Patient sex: M
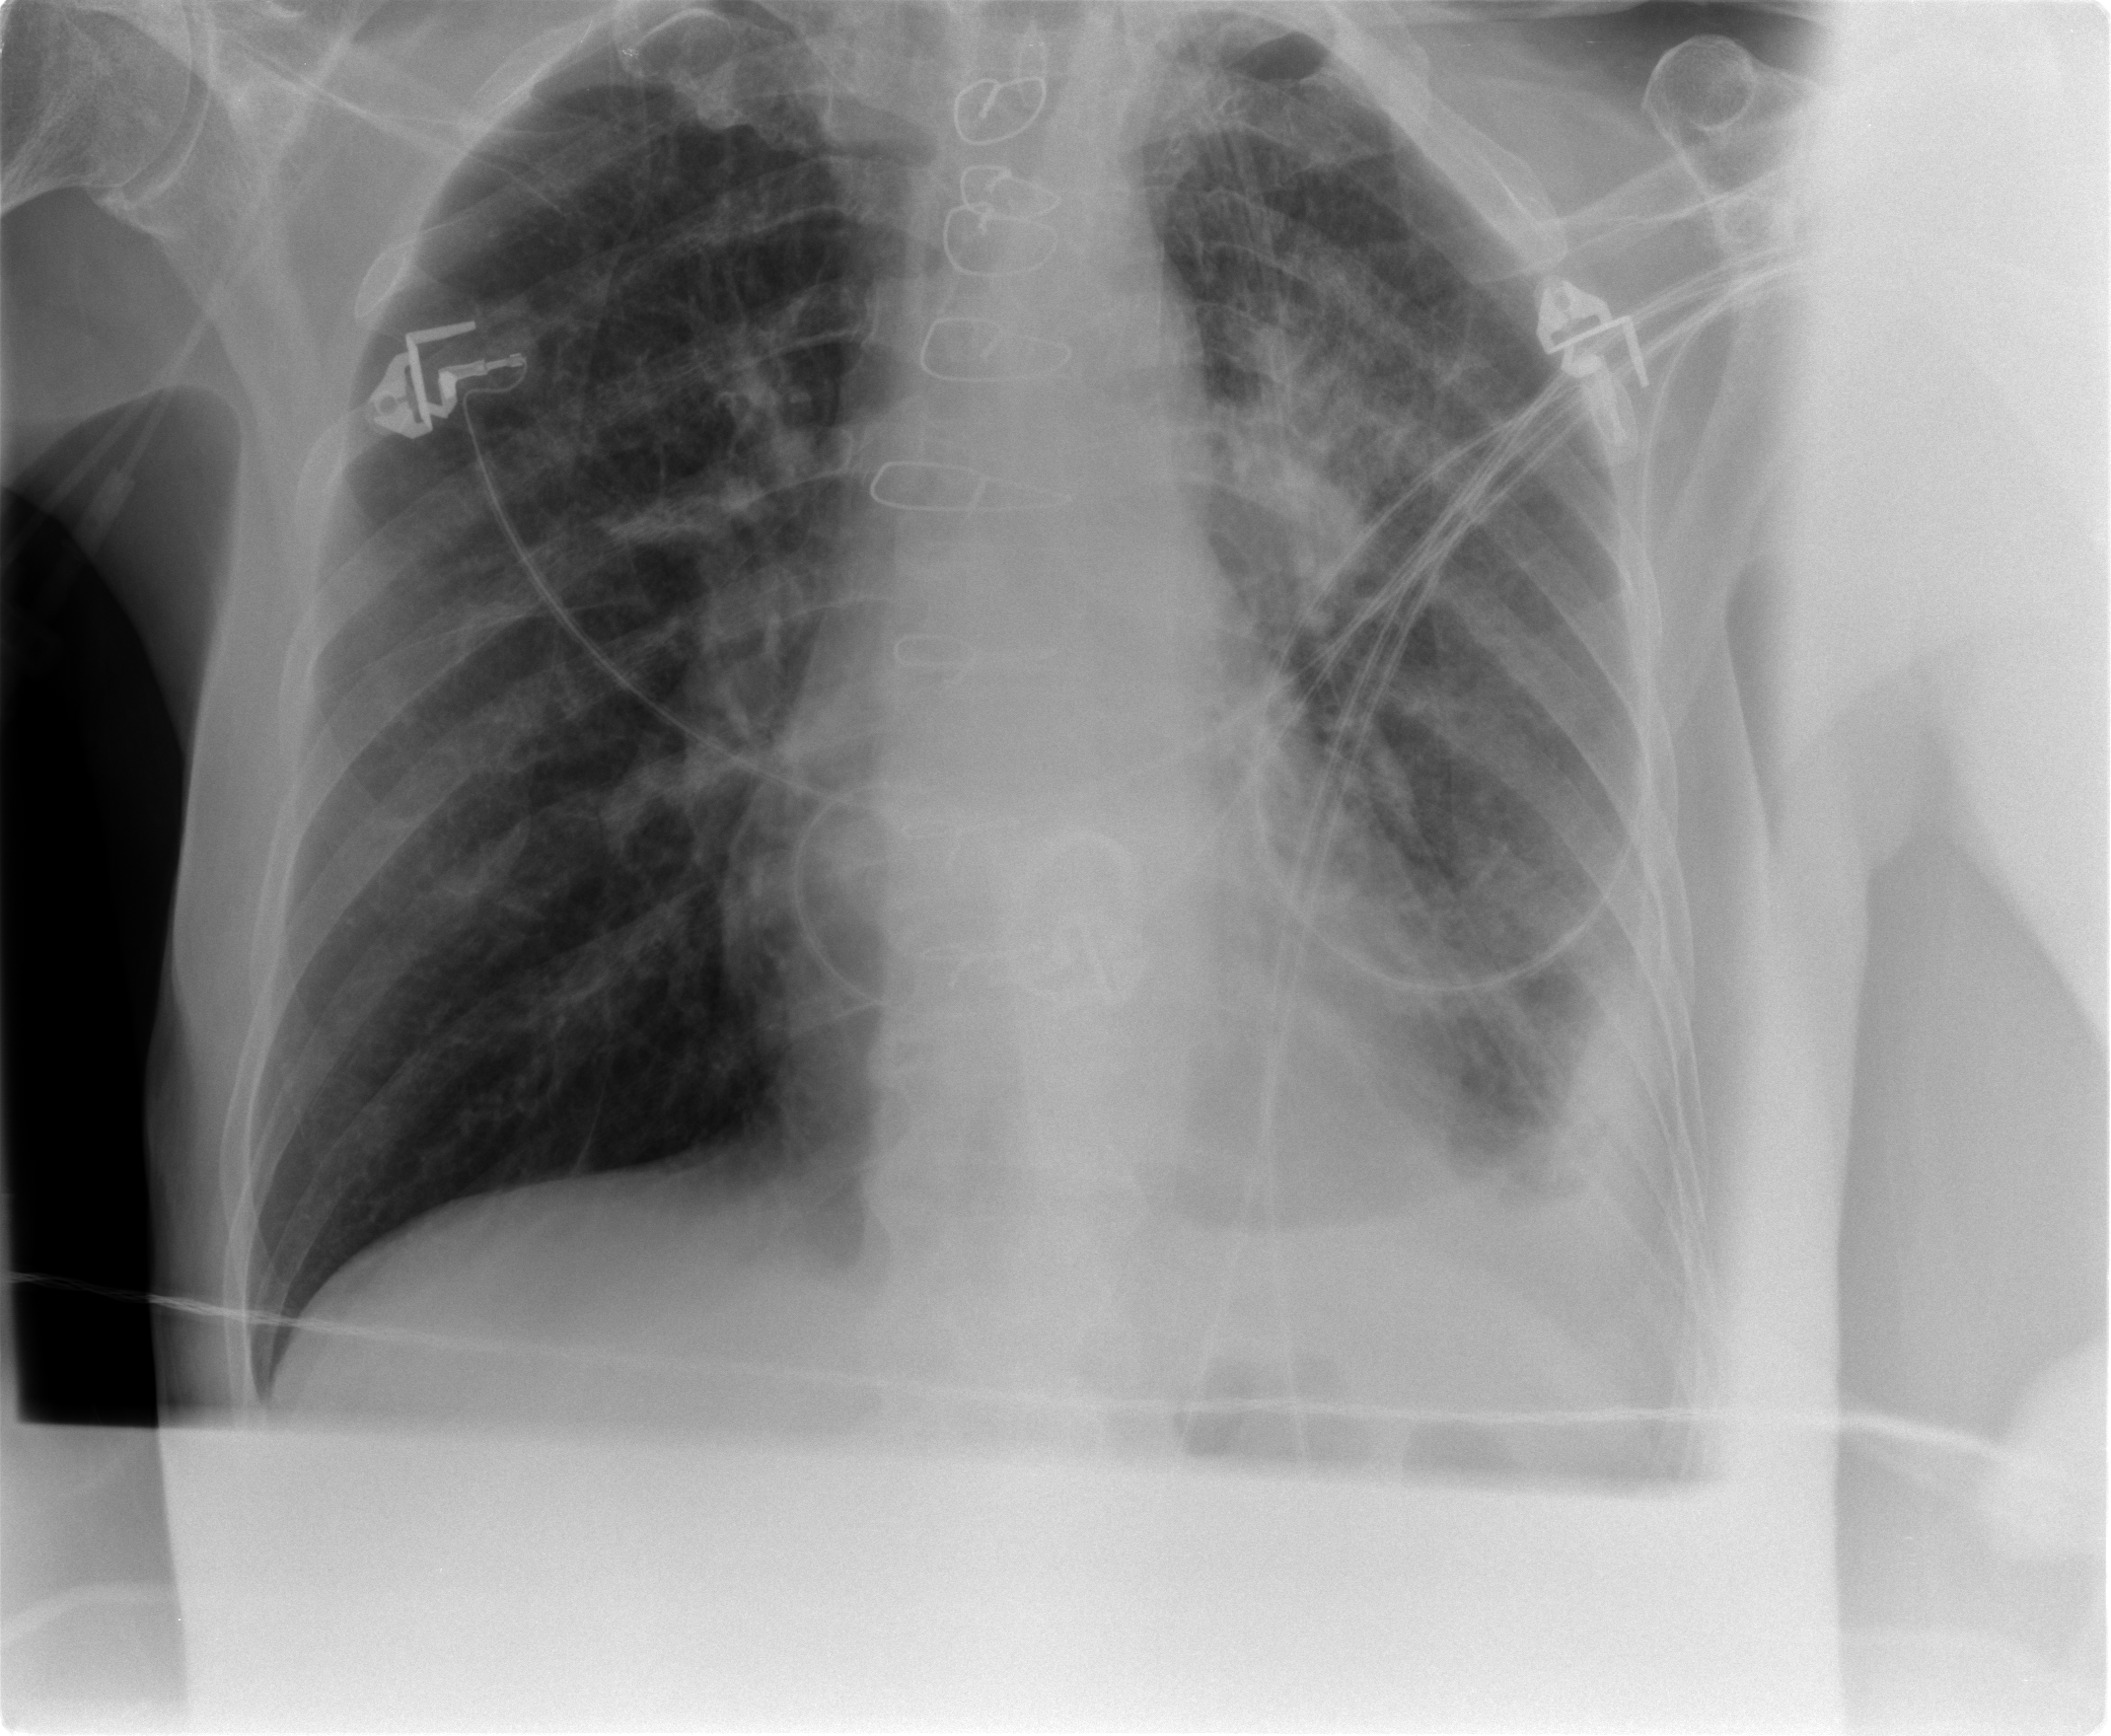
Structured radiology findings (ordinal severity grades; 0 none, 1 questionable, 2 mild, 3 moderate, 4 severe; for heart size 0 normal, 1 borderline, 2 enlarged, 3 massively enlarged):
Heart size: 0
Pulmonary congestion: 2
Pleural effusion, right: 0
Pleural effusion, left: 2
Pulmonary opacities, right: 0
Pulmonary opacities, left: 2
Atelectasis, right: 0
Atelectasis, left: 2